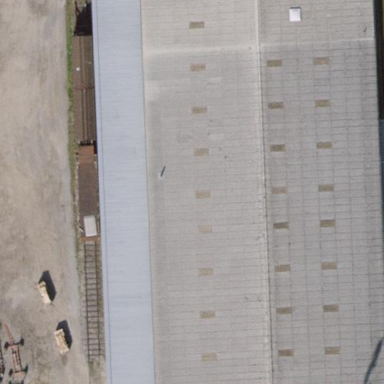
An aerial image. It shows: Industrial building.